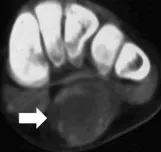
Nine-year-old girl with foreign body granuloma of the left foot. A and B: Coronal plain and enhanced computed tomography (CT) of the left foot. Plain CT showed a mass (solid arrow) with iso to low-density area. Peripheral area of the lesion was enhanced, but the center of the lesion was not (open arrow).
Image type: radiology (ct)